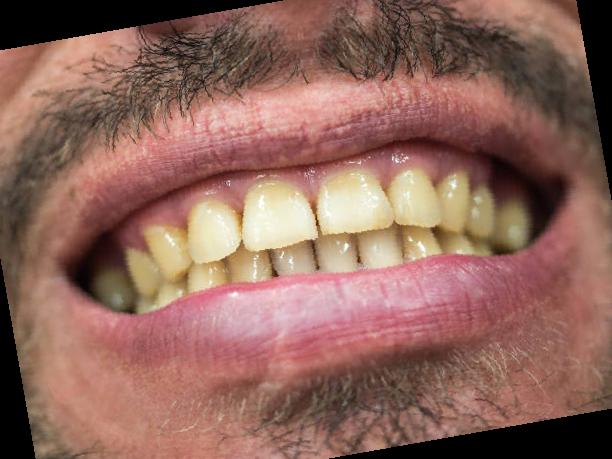
Condition: Calculus